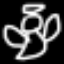
Label: angel